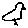
Label: bird